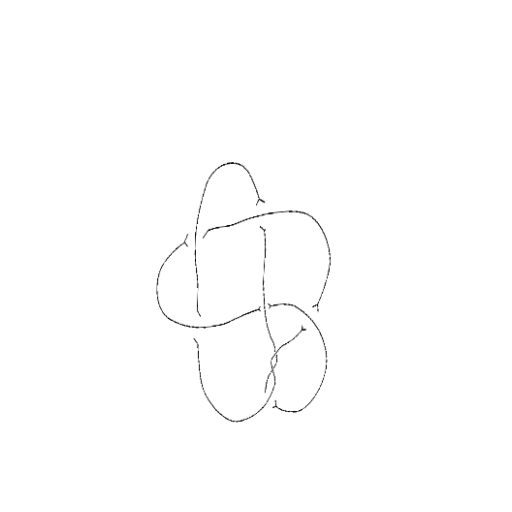
Crossing number: 8